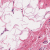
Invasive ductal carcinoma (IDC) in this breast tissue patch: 0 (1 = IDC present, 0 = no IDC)